Question: My data:
'''
structure(list(YEAR = structure(1:10, .Label = c("1980", "1981",
"1982", "1983", "1984", "1985", "1986", "1987", "1988", "1989"
), class = "factor"), lupas = c(1185, 822, 1340, 853, 3018, 1625,
966, 1505, 1085, 1754)), .Names = c("YEAR", "lupas"), row.names = c(NA,
-10L), class = c("tbl_df", "tbl", "data.frame"), drop = TRUE)
'''
I've group the data with group_by from dplyr.
'''
str(df1)
Classes 'tbl_df', 'tbl' and 'data.frame': 10 obs. of 2 variables:
$ YEAR : Factor w/ 10 levels "1980","1981",..: 1 2 3 4 5 6 7 8 9 10
$ lupas: num <PHONE> <PHONE> ...
- attr(*, "drop")= logi TRUE
'''
I'm trying to plot a graph of the years, and the "lupas" each year. Like a time series graph.
This is my code, but gives an error:
'''
ggplot(df1,
aes(x = YEAR, y = lupas)) +
geom_line()
geom_path: Each group consist of only one observation. Do you need to adjust the group aesthetic?
'''
And this graph:

After reading this thread: <URL>
I've changed my code to:
'''
ggplot(df1,
aes(x = YEAR, y = lupas)) +
geom_line(position=position_dodge(.1))
'''
Now i get this message:
'''
ymax not defined: adjusting position using y instead
geom_path: Each group consist of only one observation. Do you need to adjust the group aesthetic?
'''
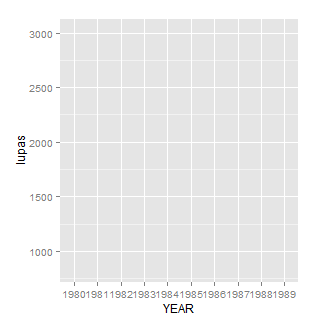
Answer: Maybe this helps:
'''
library(ggplot2)
p <- ggplot(df1, aes(x = YEAR, y = lupas, group = 1)) +
geom_point(color = "black") + geom_line(color = "blue")
'''

To display only specific ticks on the x-axis one can use 'scale_x_discrete()' in combination with 'breaks':
'''
p <- ggplot(df1, aes(x = YEAR, y = lupas, group = 1)) +
geom_point(color = "black") + geom_line(color = "blue") +
scale_x_discrete(breaks = c("1980", "1985", "1989"))
'''